Field crop: maize
Growth stage: 2
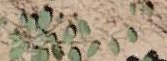
Species: convolvulus